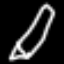
Label: pencil